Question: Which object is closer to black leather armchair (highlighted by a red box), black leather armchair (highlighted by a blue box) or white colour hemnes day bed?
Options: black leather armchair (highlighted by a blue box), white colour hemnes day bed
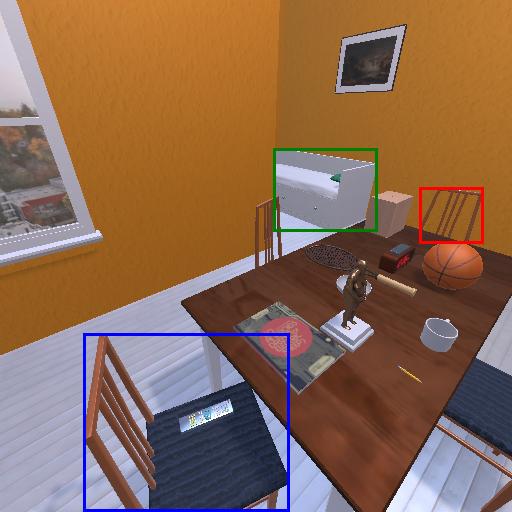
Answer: black leather armchair (highlighted by a blue box)